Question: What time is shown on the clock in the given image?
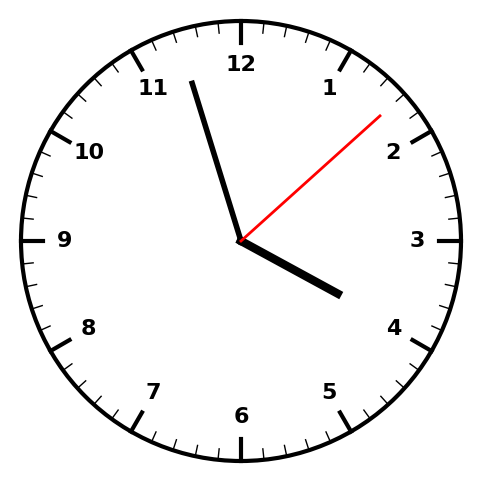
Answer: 03:57:08